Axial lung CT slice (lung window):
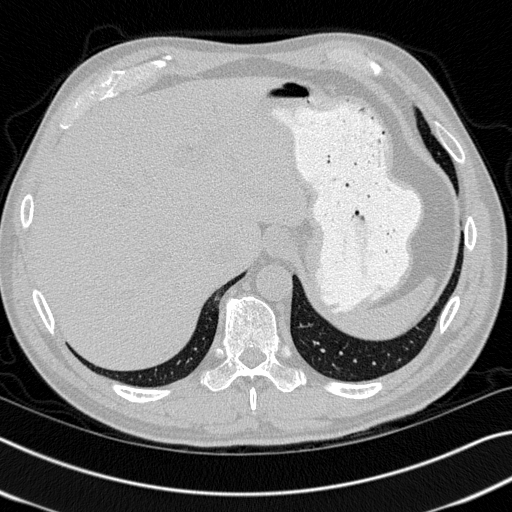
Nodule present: no